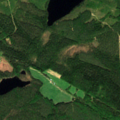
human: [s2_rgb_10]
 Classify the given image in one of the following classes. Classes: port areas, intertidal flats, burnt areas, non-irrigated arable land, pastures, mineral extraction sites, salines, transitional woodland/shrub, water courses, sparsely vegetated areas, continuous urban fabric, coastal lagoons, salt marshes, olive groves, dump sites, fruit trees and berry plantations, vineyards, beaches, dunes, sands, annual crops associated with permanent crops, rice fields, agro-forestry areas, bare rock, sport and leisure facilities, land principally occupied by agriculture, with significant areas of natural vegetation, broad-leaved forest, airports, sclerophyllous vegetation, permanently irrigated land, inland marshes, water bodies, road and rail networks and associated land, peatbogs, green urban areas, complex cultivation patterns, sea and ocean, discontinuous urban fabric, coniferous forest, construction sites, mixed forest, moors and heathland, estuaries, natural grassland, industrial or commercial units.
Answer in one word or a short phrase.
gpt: coniferous forest, mixed forest, transitional woodland/shrub, water bodies